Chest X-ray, PA view. Patient: 46 years old, sex M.
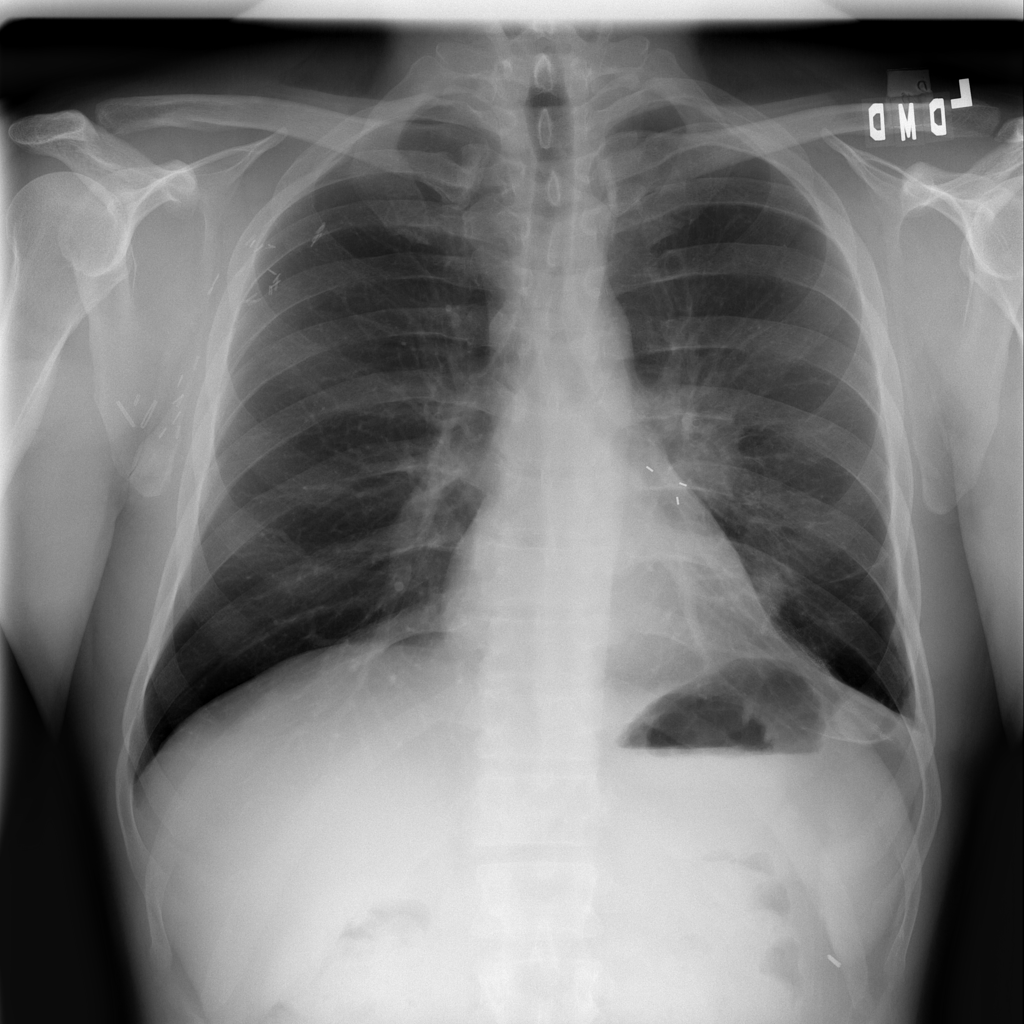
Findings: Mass